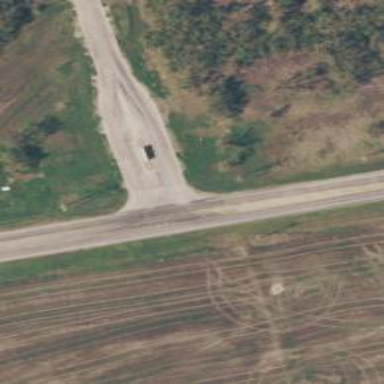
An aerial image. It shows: Secondary road.